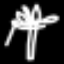
Label: palm tree